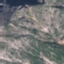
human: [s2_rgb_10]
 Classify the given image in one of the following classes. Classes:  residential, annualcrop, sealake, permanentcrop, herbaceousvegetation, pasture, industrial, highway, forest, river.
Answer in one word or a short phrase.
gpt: HerbaceousVegetation